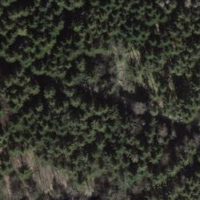
EUNIS habitat code: 43
Species observed at this site:
Phytolacca americana